Question: I never understood 'SwingUtilities.invokeLater',that is the reason i kept avoiding it until now.But its very important to make Swing Thread safe.
Well please excuse me, as this is my first time with this.
I am trying to Close the window after some data base query.So,as far as i understood,
any updation in 'UI' must be handled by 'SwingUtilities.invokeLater'.Here is my work:
Main:
'''
public static void main(String args[]) {
java.awt.EventQueue.invokeLater(new Runnable() {
public void run() {
new forminsert().setVisible(true);
forminsert f=new forminsert();
}
});
}
public forminsert() {
initComponents();
}
public class forminsert extends javax.swing.JFrame {
private void initComponents() {
jPanel1 = new javax.swing.JPanel();
jTextField1 = new javax.swing.JTextField();
jButton1 = new javax.swing.JButton();
jButton2 = new javax.swing.JButton();
jButton3 = new javax.swing.JButton();
setDefaultCloseOperation(javax.swing.WindowConstants.EXIT_ON_CLOSE);
setUndecorated(true);
jPanel1.setBackground(new java.awt.Color(0, 0, 0));
jPanel1.setBorder(javax.swing.BorderFactory.createMatteBorder(3, 3, 3, 3, new java.awt.Color(0, 204, 204)));
/////***REST CODE***/////
}
'''
listner on ADD button
'''
private void jButton2ActionPerformed(java.awt.event.ActionEvent evt) {
new Thread(new thread1()).start();
}
public class thread1 implements Runnable
{
public void run() {
insert ins=new insert();
////code for inserting///
}
}
'''
listner on browse button
'''
private void jButton1ActionPerformed(java.awt.event.ActionEvent evt) {
JFileChooser ss=new JFileChooser();
////Code to choose the file////
}
'''
here is the problem,code to exit.
'''
private void jButton3ActionPerformed(java.awt.event.ActionEvent evt) {
forminsert f=new forminsert();f.call();
}
public void call()
{
java.awt.EventQueue.invokeLater(new Runnable() {
public void run() {
jPanel1.setVisible(false);
getRootPane().setVisible(false);
}
});
'''
Screen:

Please explain me where i am going wrong,i dont want to use 'System.exit' and excuse me for asking too many questions.Thanks.
Here is a sample code as requested by @trashgod
'''
package faltur;
import java.io.File;
import javax.swing.JFileChooser;
public class insert extends javax.swing.JFrame {
/** Creates new form insert */
public insert() {
initComponents();
}
@SuppressWarnings("unchecked")
private void initComponents() {
jPanel1 = new javax.swing.JPanel();
jTextField1 = new javax.swing.JTextField();
jButton1 = new javax.swing.JButton();
jButton2 = new javax.swing.JButton();
setDefaultCloseOperation(javax.swing.WindowConstants.EXIT_ON_CLOSE);
setUndecorated(true);
jPanel1.setForeground(new java.awt.Color(240, 240, 240));
jButton1.setText("Browse..");
jButton1.addActionListener(new java.awt.event.ActionListener() {
public void actionPerformed(java.awt.event.ActionEvent evt) {
jButton1ActionPerformed(evt);
}
});
jButton2.setText("exit");
jButton2.addActionListener(new java.awt.event.ActionListener() {
public void actionPerformed(java.awt.event.ActionEvent evt) {
jButton2ActionPerformed(evt);
}
});
javax.swing.GroupLayout jPanel1Layout = new javax.swing.GroupLayout(jPanel1);
jPanel1.setLayout(jPanel1Layout);
jPanel1Layout.setHorizontalGroup(
jPanel1Layout.createParallelGroup(javax.swing.GroupLayout.Alignment.LEADING)
.addGroup(jPanel1Layout.createSequentialGroup()
.addGroup(jPanel1Layout.createParallelGroup(javax.swing.GroupLayout.Alignment.LEADING)
.addGroup(jPanel1Layout.createSequentialGroup()
.addContainerGap()
.addComponent(jButton1)
.addGap(31, 31, 31)
.addComponent(jTextField1, javax.swing.GroupLayout.PREFERRED_SIZE, 185, javax.swing.GroupLayout.PREFERRED_SIZE))
.addGroup(jPanel1Layout.createSequentialGroup()
.addGap(153, 153, 153)
.addComponent(jButton2)))
.addContainerGap(99, Short.MAX_VALUE))
);
jPanel1Layout.setVerticalGroup(
jPanel1Layout.createParallelGroup(javax.swing.GroupLayout.Alignment.LEADING)
.addGroup(jPanel1Layout.createSequentialGroup()
.addGap(66, 66, 66)
.addGroup(jPanel1Layout.createParallelGroup(javax.swing.GroupLayout.Alignment.BASELINE)
.addComponent(jButton1, javax.swing.GroupLayout.PREFERRED_SIZE, 30, javax.swing.GroupLayout.PREFERRED_SIZE)
.addComponent(jTextField1, javax.swing.GroupLayout.PREFERRED_SIZE, javax.swing.GroupLayout.DEFAULT_SIZE, javax.swing.GroupLayout.PREFERRED_SIZE))
.addGap(87, 87, 87)
.addComponent(jButton2)
.addContainerGap(94, Short.MAX_VALUE))
);
javax.swing.GroupLayout layout = new javax.swing.GroupLayout(getContentPane());
getContentPane().setLayout(layout);
layout.setHorizontalGroup(
layout.createParallelGroup(javax.swing.GroupLayout.Alignment.LEADING)
.addComponent(jPanel1, javax.swing.GroupLayout.DEFAULT_SIZE, javax.swing.GroupLayout.DEFAULT_SIZE, Short.MAX_VALUE)
);
layout.setVerticalGroup(
layout.createParallelGroup(javax.swing.GroupLayout.Alignment.LEADING)
.addComponent(jPanel1, javax.swing.GroupLayout.DEFAULT_SIZE, javax.swing.GroupLayout.DEFAULT_SIZE, Short.MAX_VALUE)
);
pack();
}
private void jButton1ActionPerformed(java.awt.event.ActionEvent evt) {
JFileChooser ss=new JFileChooser();
ss.showOpenDialog(jTextField1);
File f=ss.getSelectedFile();
path=f.toString();
System.out.println(path);
}
private void jButton2ActionPerformed(java.awt.event.ActionEvent evt) {
insert in=new insert();
in.exit();/////////////CALLS exit()/////////////////modify this//////
}
public static void main(String args[]) {
java.awt.EventQueue.invokeLater(new Runnable() {
public void run() {
new insert().setVisible(true);
}
});
}
public void exit()////////////////////////MODIFY THIS///////////////////
{
jPanel1.getRootPane().setVisible(false);
}
private javax.swing.JButton jButton1;
private javax.swing.JButton jButton2;
private javax.swing.JPanel jPanel1;
private javax.swing.JTextField jTextField1;
public String path="";
}
'''
Please run and tell how to modify 'exit()' so that it closes the window.Thanks once again.
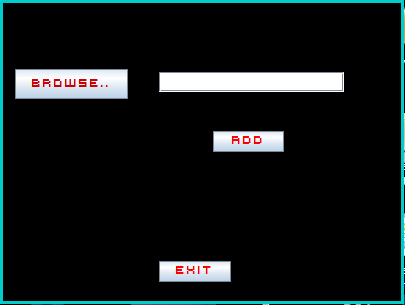
Answer: Because your frame's default close operation is 'EXIT_ON_CLOSE', you can send 'WindowEvent.WINDOW_CLOSING' via 'dispatchEvent()', as shown <URL>. Given a 'JFrame f',
'''
private static final String EXIT = "Exit";
private Action exit = new AbstractAction(EXIT) {
@Override
public void actionPerformed(ActionEvent e) {
f.dispatchEvent(new WindowEvent(
f, WindowEvent.WINDOW_CLOSING));
}
};
private JButton b = new JButton(exit);
'''
See also <URL>.
Addendum: Based on the revised code, here is one approach to the program. Note class names typically start with a capital letter, while instance names are lower case.
'''
private void jButton2ActionPerformed(java.awt.event.ActionEvent evt) {
insert.dispatchEvent(new WindowEvent(
insert, WindowEvent.WINDOW_CLOSING));
}
public static void main(String args[]) {
java.awt.EventQueue.invokeLater(new Runnable() {
@Override
public void run() {
insert = new Insert();
insert.setVisible(true);
}
});
}
private static Insert insert;
...
'''